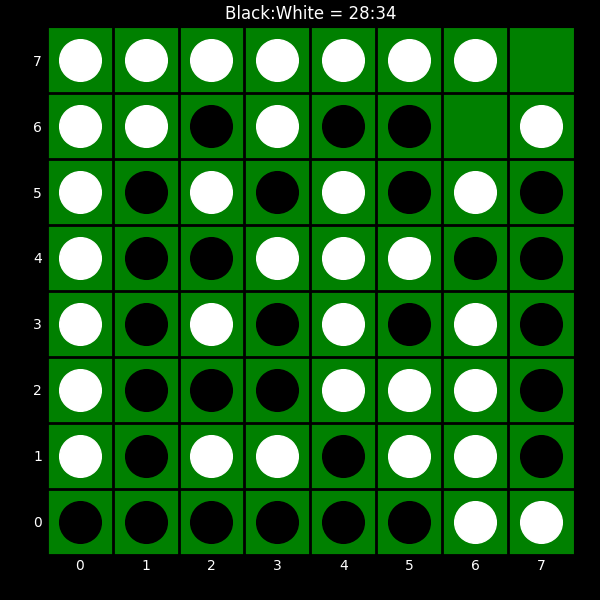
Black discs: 28
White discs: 34